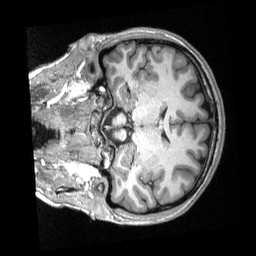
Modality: T1w
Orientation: coronal
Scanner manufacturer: siemens
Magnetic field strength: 3 T
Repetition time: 2.3 s
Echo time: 0.00308 s